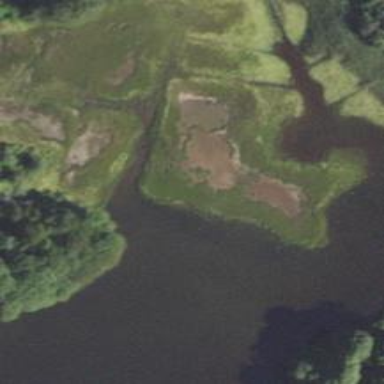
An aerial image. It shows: Saltmarsh wetland.